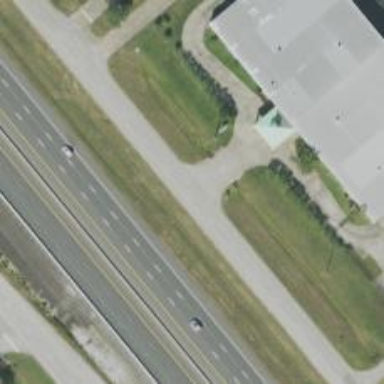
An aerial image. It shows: Secondary road with frontage access.